Interaction volume radius: 10 \u00c5
Interaction volume height: 15 \u00c5
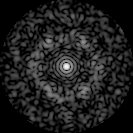
Disorder parameter: 0.759